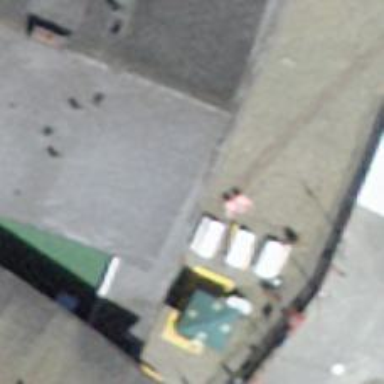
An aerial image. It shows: Outdoor shop.